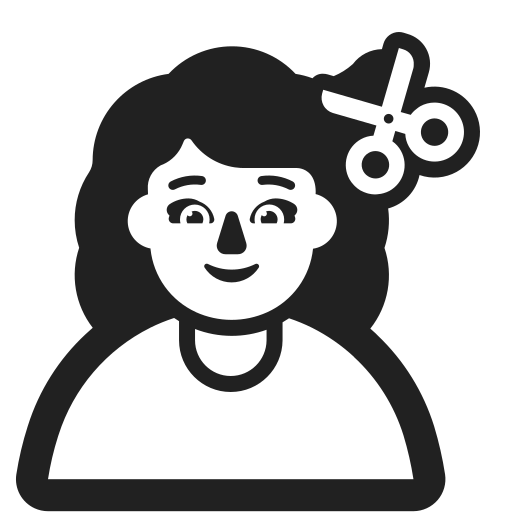
woman getting haircut high contrast default